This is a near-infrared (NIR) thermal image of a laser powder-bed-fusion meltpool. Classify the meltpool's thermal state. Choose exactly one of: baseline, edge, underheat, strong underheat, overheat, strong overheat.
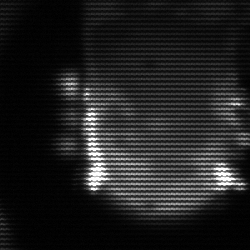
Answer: baseline